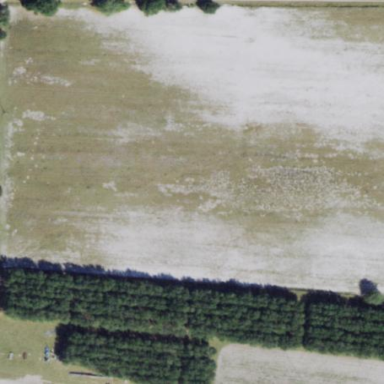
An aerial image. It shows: Plant nursery with trees.